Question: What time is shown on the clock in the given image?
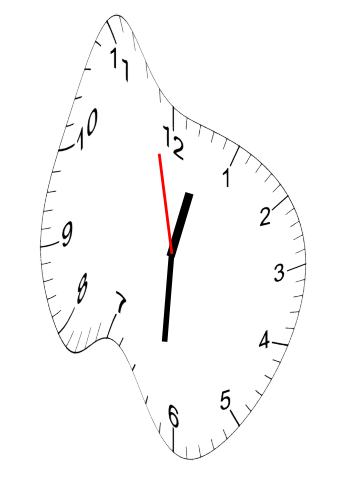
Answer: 12:30:58